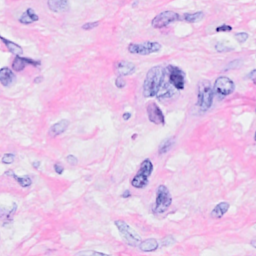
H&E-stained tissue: Breast